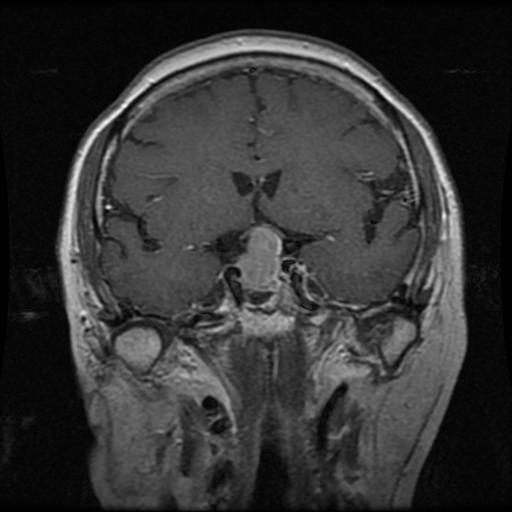
Label: pituitary